Question: ## I am trying to use a two thumb seekbar
---
I am using <URL>
---
'''
public class MainActivity extends Activity {
protected static final String TAG = null;
private TextView txtStart,txtEnd;
@Override
protected void onCreate(Bundle savedInstanceState) {
super.onCreate(savedInstanceState);
setContentView(R.layout.activity_main);
txtStart= (TextView) findViewById(R.id.edt_starttime);
txtEnd= (TextView) findViewById(R.id.edt_endtime);
// create RangeSeekBar as Integer range between 20 and 75
RangeSeekBar<Integer> seekBar = new RangeSeekBar<Integer>(100, 1500, this);
seekBar.setOnRangeSeekBarChangeListener(new OnRangeSeekBarChangeListener<Integer>() {
@Override
public void onRangeSeekBarValuesChanged(RangeSeekBar<?> bar,
Integer minValue, Integer maxValue) {
// handle changed range values
String powerranger = "User selected new range values: MIN=" + minValue + ", MAX=" + maxValue;
//Log.i(TAG, powerranger);
//textView1.setText(powerranger);
txtStart.setText(String.valueOf(minValue));
txtEnd.setText(String.valueOf(maxValue));
}
});
// add RangeSeekBar to pre-defined layout
ViewGroup layout = (ViewGroup) findViewById(R.id.layout);
layout.addView(seekBar);
}
@Override
public boolean onCreateOptionsMenu(Menu menu) {
// Inflate the menu; this adds items to the action bar if it is present.
getMenuInflater().inflate(R.menu.main, menu);
return true;
}
}
'''
---
I have taken <URL>
Note:: I am not able to post complete code because code exceeds max characters allowed in site for
---
::

---
::
- -
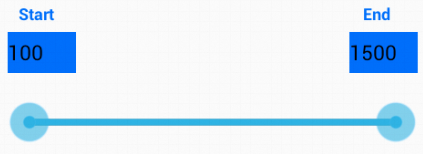
Answer: I took a quick look at the code, and it seems that the 'RangeSeekBar' class has a 'notifyWhileDragging' property which you must set to 'true' to get what you want (it is 'false' by default).